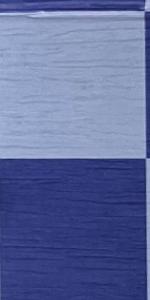
Label: Empty